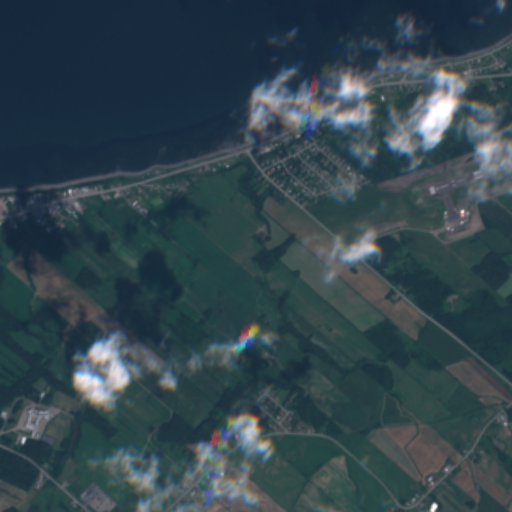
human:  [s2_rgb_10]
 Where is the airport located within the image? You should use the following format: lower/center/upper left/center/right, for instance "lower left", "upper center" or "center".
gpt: The airport is located in the upper right of the image.
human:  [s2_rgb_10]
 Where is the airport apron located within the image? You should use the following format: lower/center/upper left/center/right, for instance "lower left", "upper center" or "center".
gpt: The airport apron is located in the center right of the image.
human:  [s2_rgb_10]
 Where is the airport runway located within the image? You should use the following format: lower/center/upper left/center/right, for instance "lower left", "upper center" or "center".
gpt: The airport runway is located in the upper right of the image.
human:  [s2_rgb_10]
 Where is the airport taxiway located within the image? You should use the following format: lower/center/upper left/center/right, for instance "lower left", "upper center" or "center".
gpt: The airport taxiway is located in the center right of the image.
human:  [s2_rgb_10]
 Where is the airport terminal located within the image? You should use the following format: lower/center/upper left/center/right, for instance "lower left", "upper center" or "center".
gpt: The airport terminal is located in the center right of the image.
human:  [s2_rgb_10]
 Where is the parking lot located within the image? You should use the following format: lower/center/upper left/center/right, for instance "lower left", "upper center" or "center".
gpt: The parking lot is located in the lower left of the image.
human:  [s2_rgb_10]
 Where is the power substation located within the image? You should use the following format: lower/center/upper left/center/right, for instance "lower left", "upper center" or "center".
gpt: The power substation is located in the lower left of the image.
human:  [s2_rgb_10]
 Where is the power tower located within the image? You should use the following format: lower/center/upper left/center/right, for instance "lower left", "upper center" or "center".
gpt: The power tower is located in the lower of the image.
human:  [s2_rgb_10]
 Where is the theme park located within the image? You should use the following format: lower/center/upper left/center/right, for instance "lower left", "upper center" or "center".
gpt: The theme park is located in the lower left of the image.
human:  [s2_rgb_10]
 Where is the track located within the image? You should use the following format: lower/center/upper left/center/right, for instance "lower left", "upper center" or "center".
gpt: The track is located in the lower left of the image.
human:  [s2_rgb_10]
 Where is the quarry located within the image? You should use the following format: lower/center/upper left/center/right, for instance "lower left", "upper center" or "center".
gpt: There is no quarry in the image.